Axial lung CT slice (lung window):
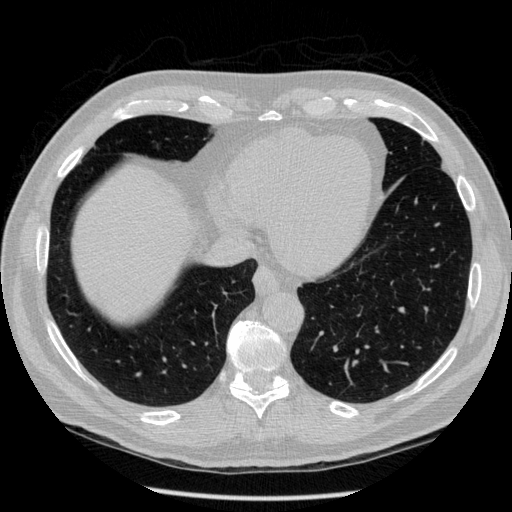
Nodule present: no